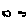
Label: cloud